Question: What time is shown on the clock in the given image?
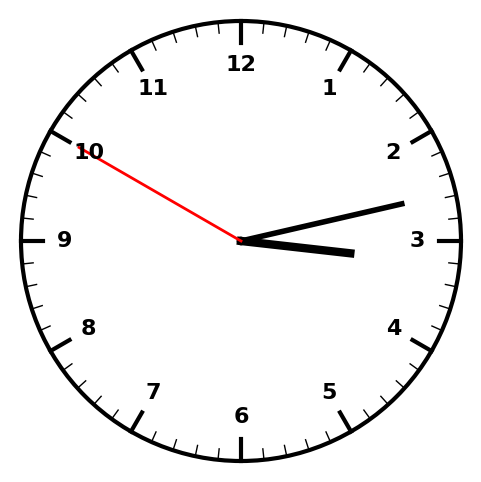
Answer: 03:12:50